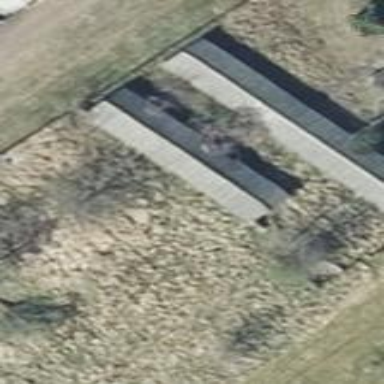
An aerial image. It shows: Gabled building.